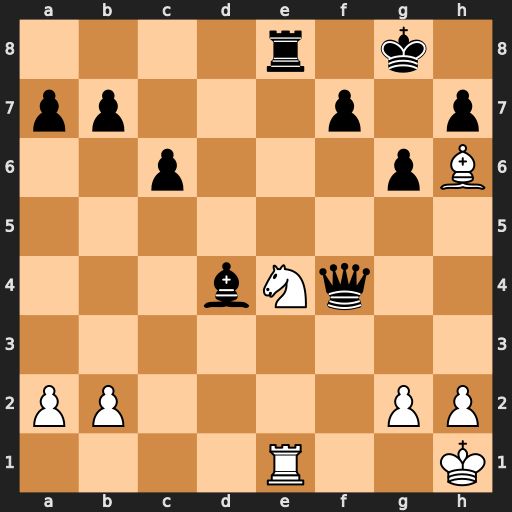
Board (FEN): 4r1k1/pp3p1p/2p3pB/8/3bNq2/8/PP4PP/4R2K
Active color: w
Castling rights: -
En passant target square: -
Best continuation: Nf6+ Qxf6 Rxe8#